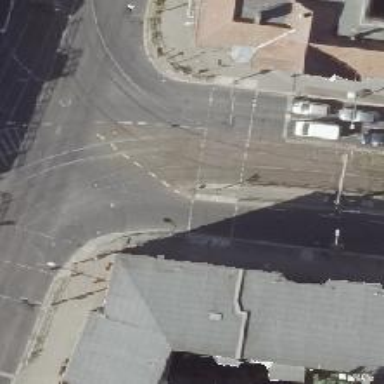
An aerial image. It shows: Footway crossing with traffic signals and central island.